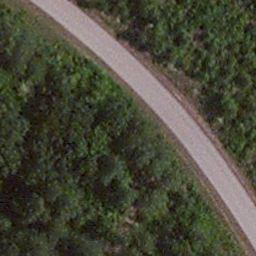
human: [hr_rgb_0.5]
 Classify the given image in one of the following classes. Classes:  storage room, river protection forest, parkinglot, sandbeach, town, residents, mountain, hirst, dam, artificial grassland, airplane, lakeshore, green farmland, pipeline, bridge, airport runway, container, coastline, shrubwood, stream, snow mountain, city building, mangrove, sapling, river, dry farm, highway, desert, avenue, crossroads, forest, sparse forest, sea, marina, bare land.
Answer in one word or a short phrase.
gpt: avenue